Question: I'm creating a game and to set up the frame the way I want it, I need to some how create a costume layout. I have tried creating multiple panels with different layouts such as Flow and Border and adding panels on the main panel but I still don't get the desired outcome. What I desire is shown in the attached picture. Please tell me if any code segments would help.
Questions:
1. Is it possible to get such layout? (I want it to be fixed.)
1. Under the "button" there is the JLabel you see in the picture. I want its text to start from left, go down the column, and start on the middle, and then to the right column. Is that possible?
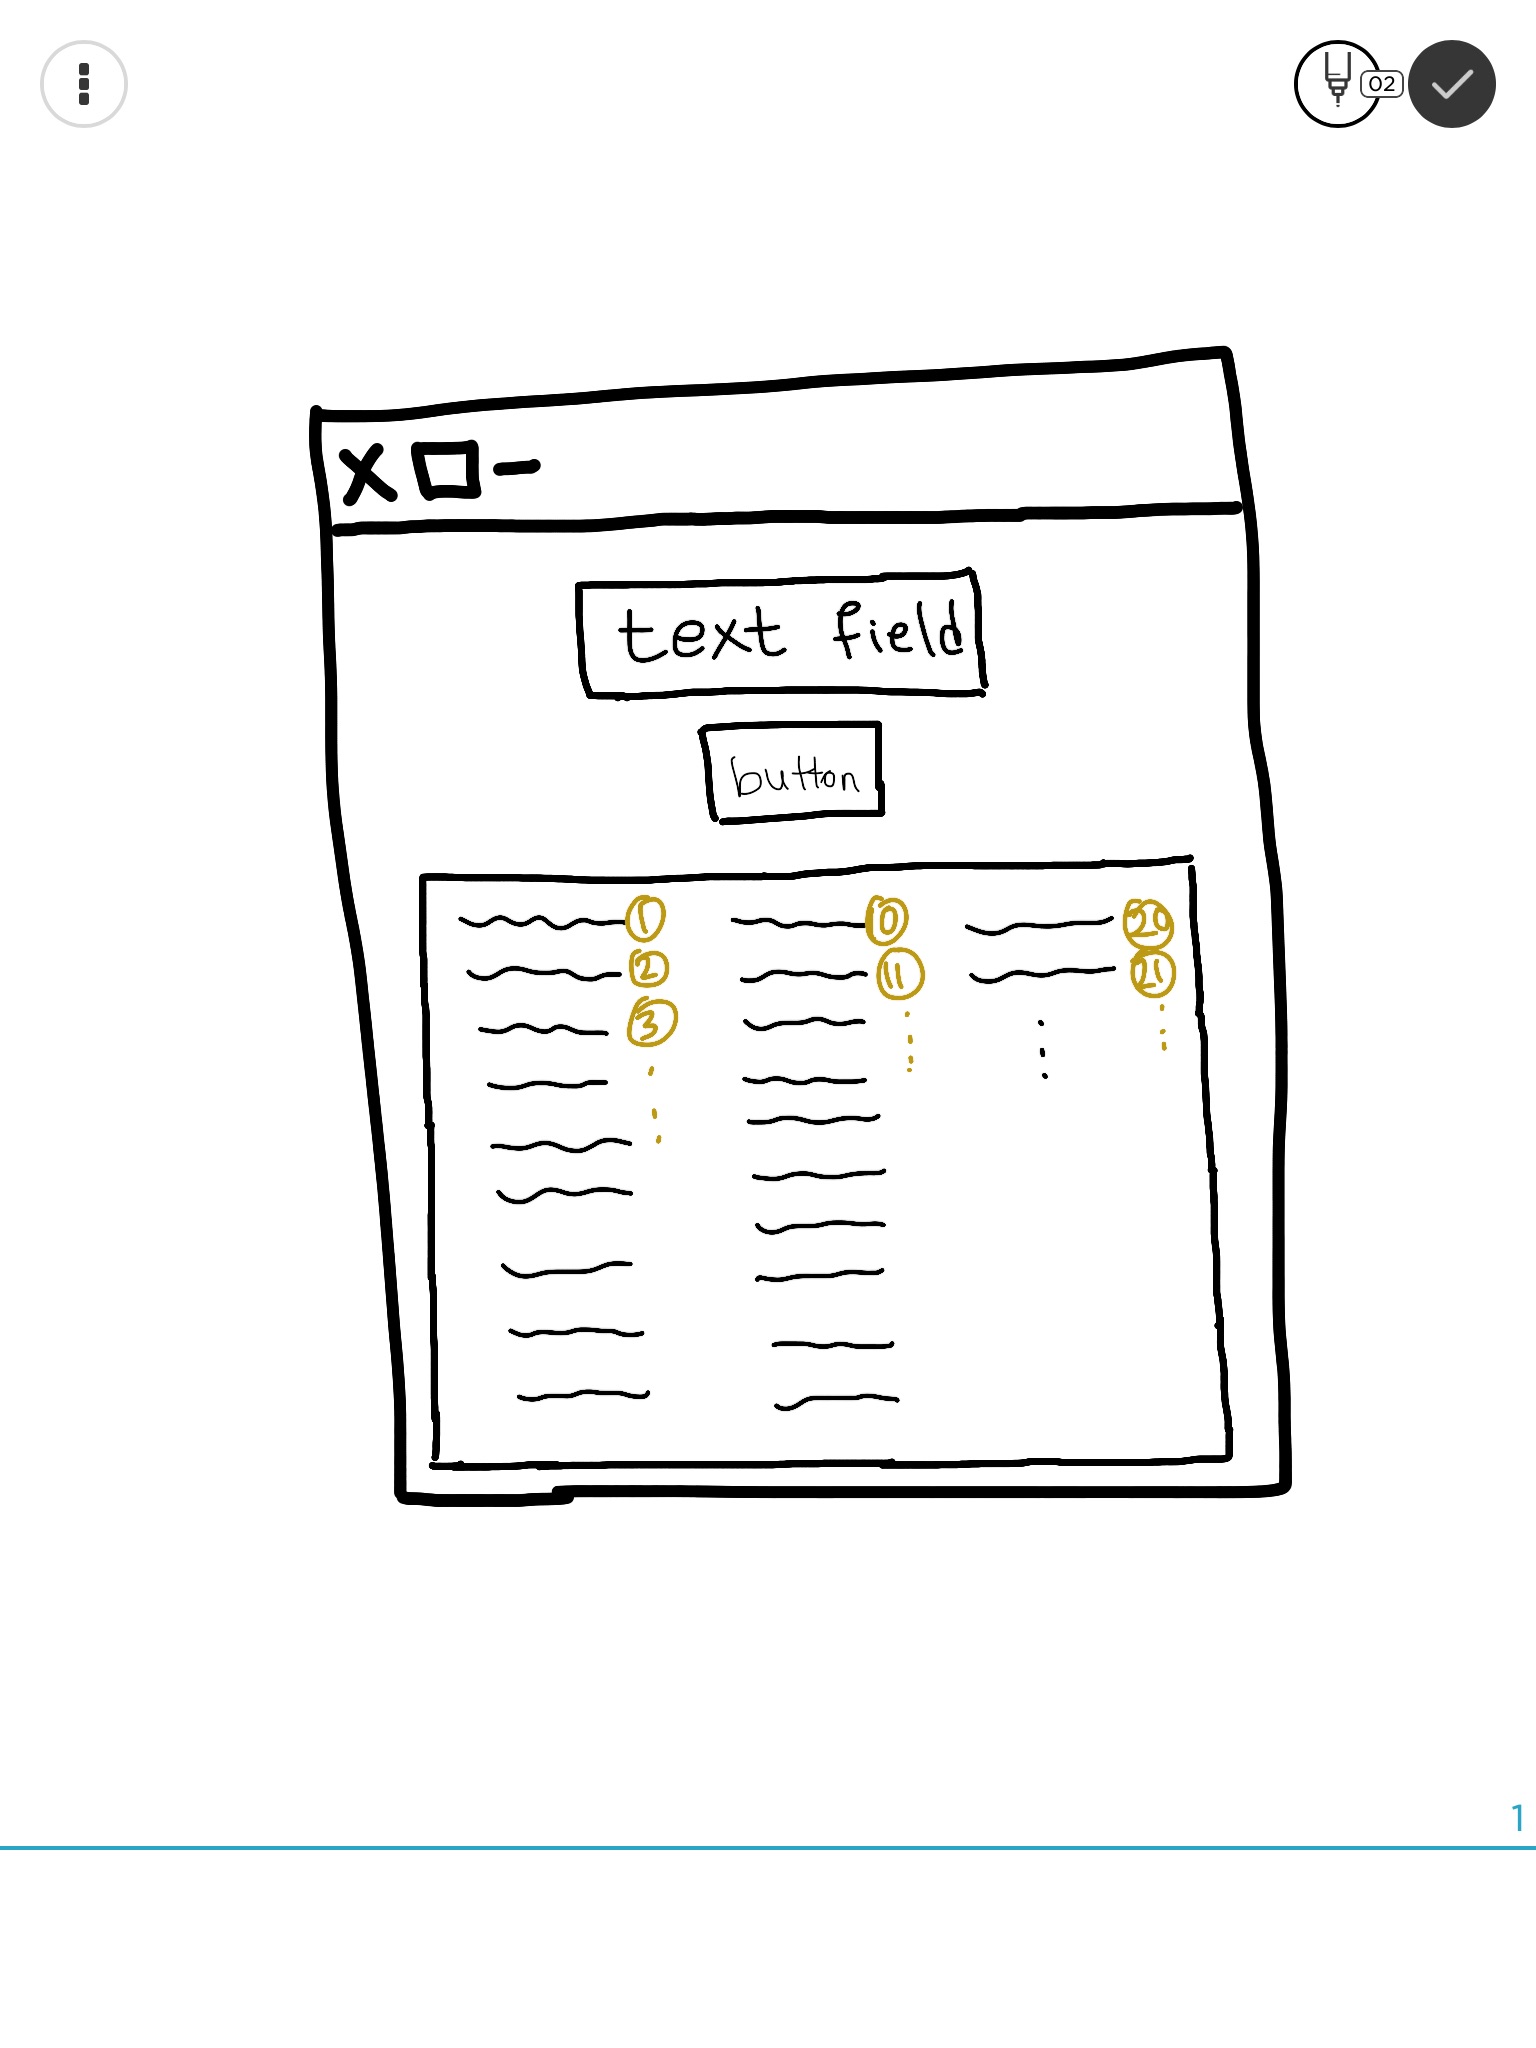
Answer: There is a slight variation, as to what I wrote in comments, since 'BoxLayout' is somethingy, that I never use, since I am not good in it :-)
Though what I did to overcome, this shortcoming of mine, is to take 2 'JPanel's, one each for 'JTextField' and 'JButton' and the rest is the same, as shown in this example:
'''
import java.awt.*;
import javax.swing.*;
public class LayoutExample {
private static final int GAP = 5;
private static final int TOTAL_LABELS = 18;
private JTextField tField;
private JButton button;
private JLabel[] labels;
private void displayGUI () {
JFrame frame = new JFrame ( "Layout Example" );
frame.setDefaultCloseOperation ( JFrame.DISPOSE_ON_CLOSE );
JPanel contentPane = getPanel ();
contentPane.setLayout ( new BorderLayout ( GAP, GAP ) );
JPanel headerPanel = getPanel ();
headerPanel.setLayout ( new GridLayout ( 0, 1, GAP, GAP ) );
JPanel textFieldPanel = getPanel ();
tField = new JTextField ( 10 );
textFieldPanel.add ( tField );
JPanel buttonPanel = getPanel ();
button = new JButton ( "Button" );
buttonPanel.add ( button );
headerPanel.add ( textFieldPanel );
headerPanel.add ( buttonPanel );
contentPane.add (headerPanel, BorderLayout.PAGE_START );
JPanel centerPanel = getPanel ();
centerPanel.setLayout ( new GridLayout ( 0, 3, GAP, GAP ) );
labels = new JLabel [ TOTAL_LABELS ];
for ( int i = 0; i < labels.length; ++i ) {
labels [ i ] = new JLabel ( String.valueOf ( i ), JLabel.CENTER );
centerPanel.add ( labels [ i ] );
}
contentPane.add ( centerPanel, BorderLayout.CENTER );
frame.setContentPane ( contentPane );
frame.pack ();
frame.setLocationByPlatform ( true );
frame.setVisible ( true );
}
private JPanel getPanel () {
JPanel panel = new JPanel ();
panel.setOpaque ( true );
panel.setBorder ( BorderFactory.createEmptyBorder ( GAP, GAP, GAP, GAP ) );
return panel;
}
public static void main ( String[] args ) {
Runnable runnable = new Runnable () {
@Override
public void run () {
new LayoutExample ().displayGUI ();
}
};
EventQueue.invokeLater ( runnable );
}
}
'''
OUTPUT: